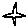
Label: star